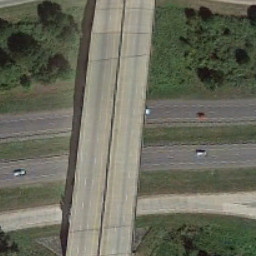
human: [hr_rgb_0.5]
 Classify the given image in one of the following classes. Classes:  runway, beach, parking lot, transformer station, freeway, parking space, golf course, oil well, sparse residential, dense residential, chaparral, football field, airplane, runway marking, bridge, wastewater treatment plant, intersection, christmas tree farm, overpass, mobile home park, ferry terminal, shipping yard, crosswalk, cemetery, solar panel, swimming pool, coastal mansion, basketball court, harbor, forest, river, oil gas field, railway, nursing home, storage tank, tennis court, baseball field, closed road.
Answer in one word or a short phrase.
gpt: overpass